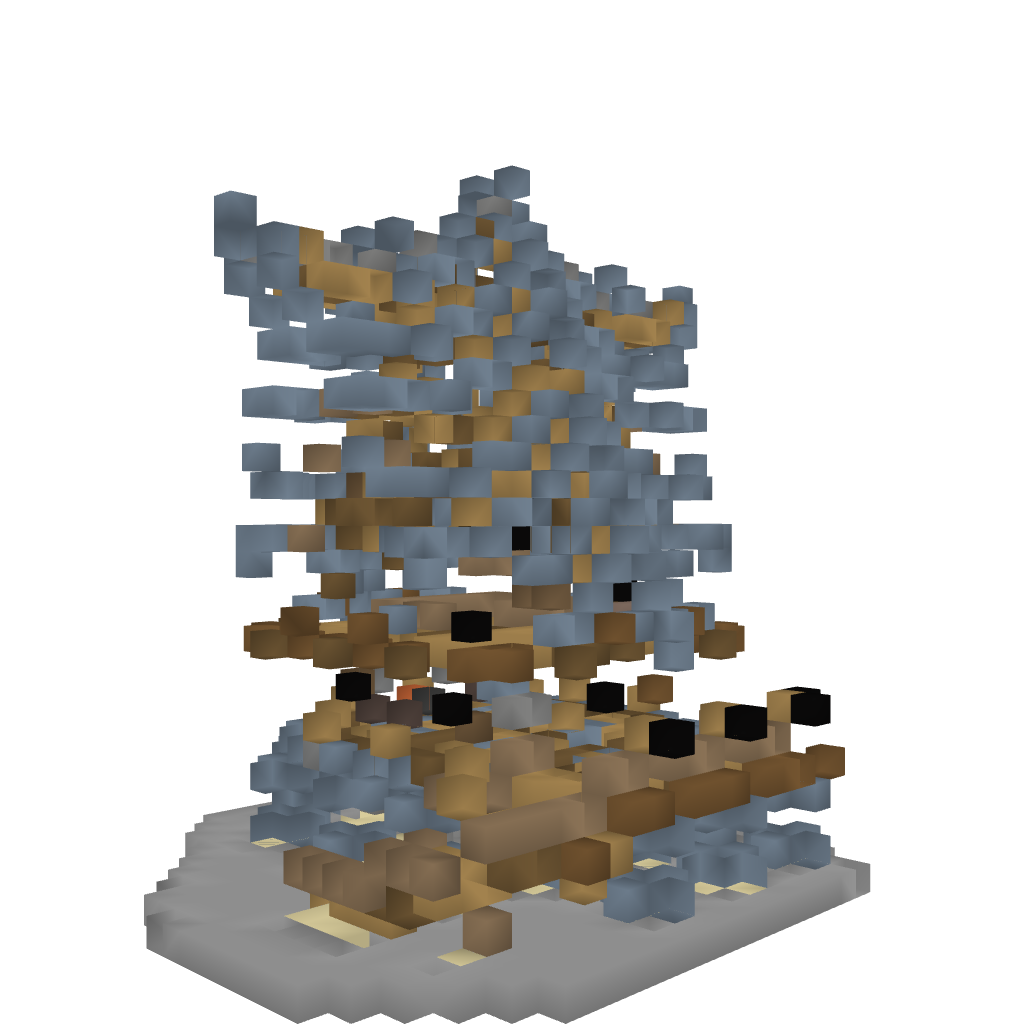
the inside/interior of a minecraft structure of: Nordic House